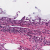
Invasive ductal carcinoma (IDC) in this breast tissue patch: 0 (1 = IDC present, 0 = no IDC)